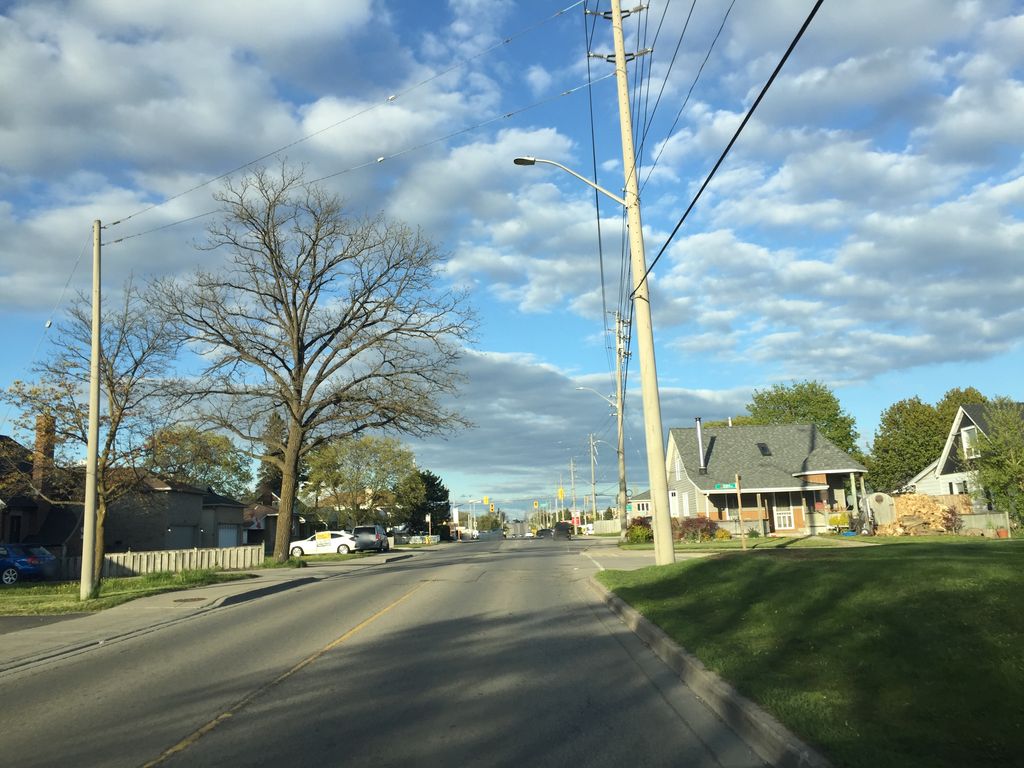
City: kitchener-waterloo